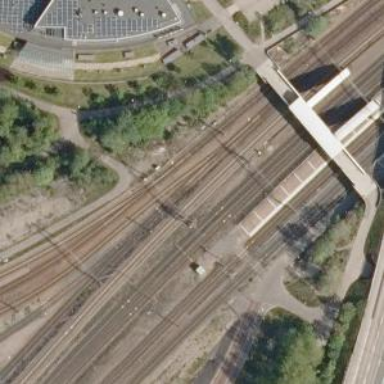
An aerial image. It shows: Level crossing with saltire marking.